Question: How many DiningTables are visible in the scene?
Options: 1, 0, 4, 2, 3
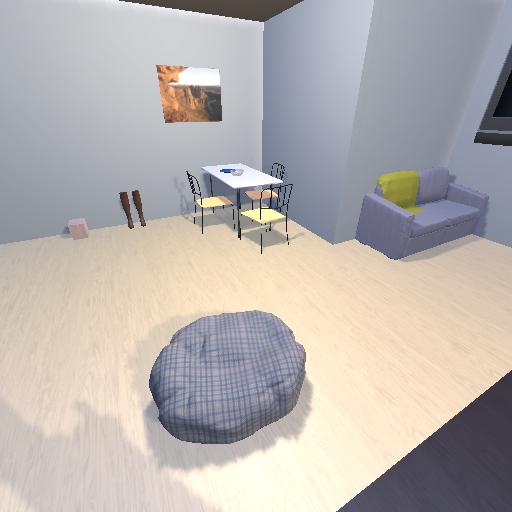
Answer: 1